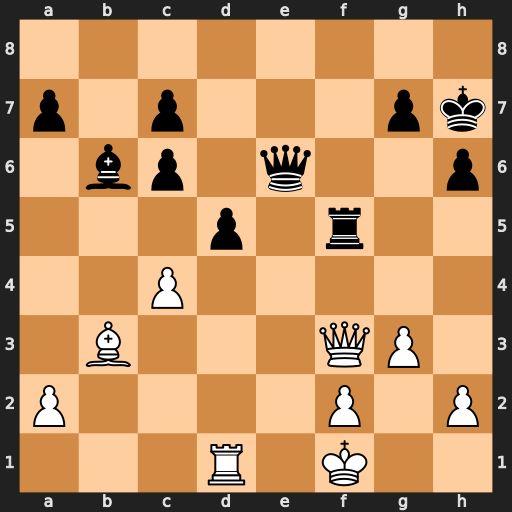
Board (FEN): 8/p1p3pk/1bp1q2p/3p1r2/2P5/1B3QP1/P4P1P/3R1K2
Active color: w
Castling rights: -
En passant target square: -
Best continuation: Bc2 g6 Bxf5